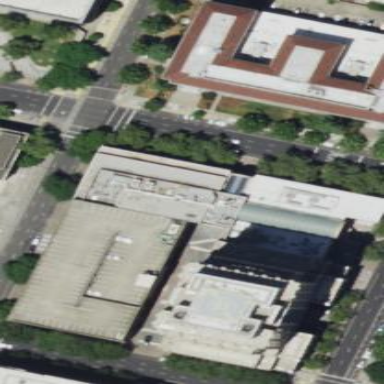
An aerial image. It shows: Office building that serves as library.